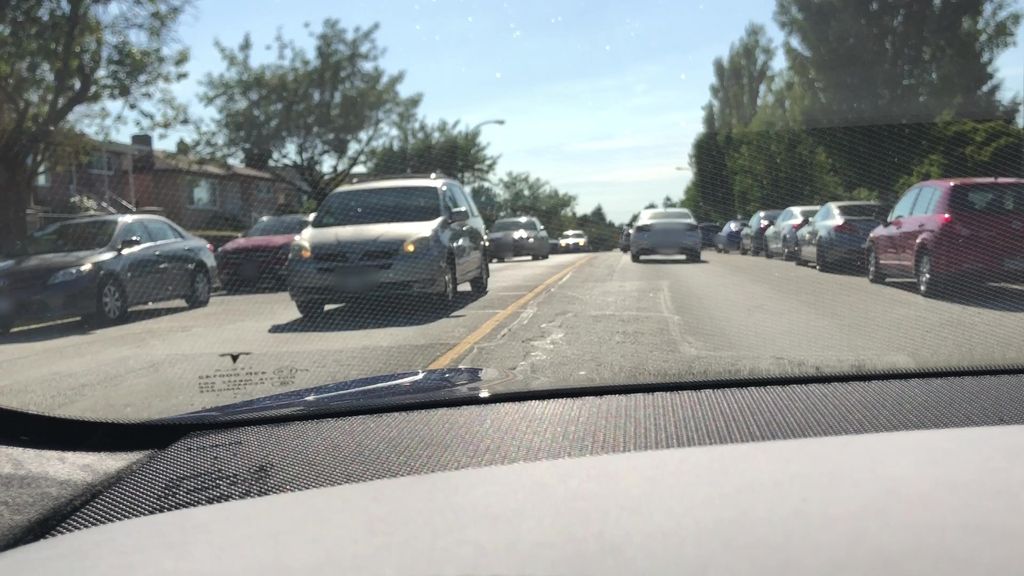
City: vancouver